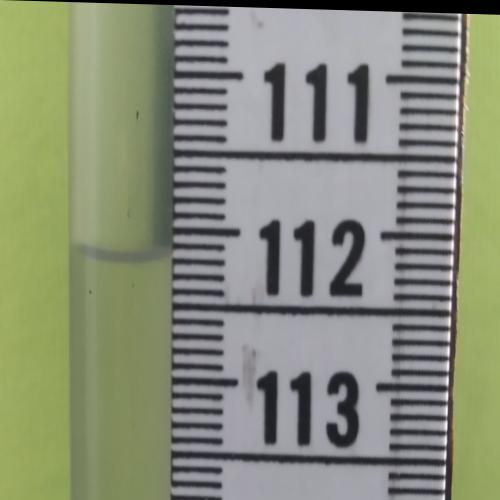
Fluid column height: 112.2 cm